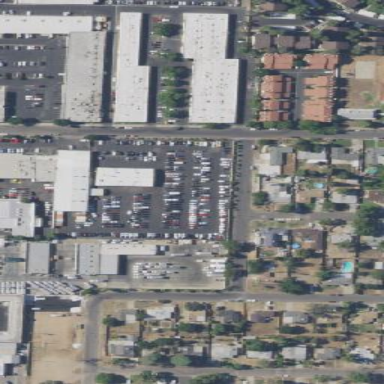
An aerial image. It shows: Commercial area with car shop.